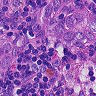
Metastatic tissue present: yes